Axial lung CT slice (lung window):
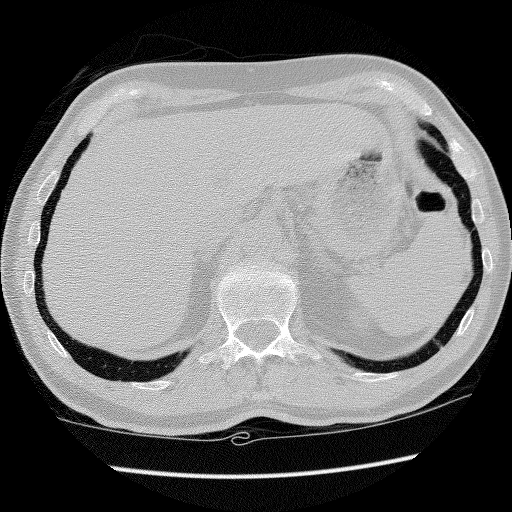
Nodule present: no